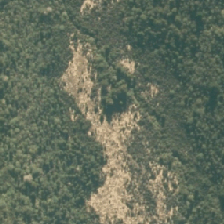
Land cover: herbaceous_freshwater_vege